Interaction volume radius: 5 \u00c5
Interaction volume height: 10 \u00c5
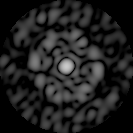
Disorder parameter: 0.8412